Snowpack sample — Snodgrass Mountain, Crested Butte, Colorado (2/4/25, 12:06 PM MST)
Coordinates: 38.923, -106.968
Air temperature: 35 °F
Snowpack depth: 80 cm
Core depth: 60 cm
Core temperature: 32 °F
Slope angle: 14°, slope face: 78°
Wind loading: low
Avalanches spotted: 0
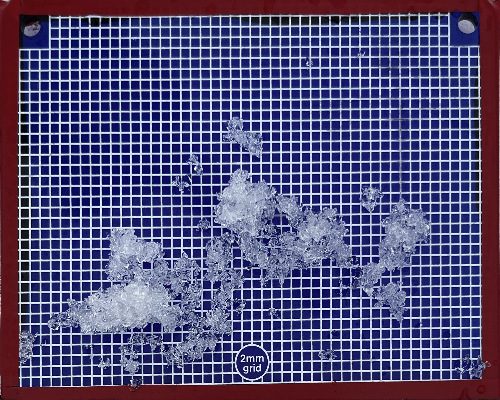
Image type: profile
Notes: No avalanches nearby, unusually warm weather for the last month reported by residents, Collected 25 yards from treeline